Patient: sex F, age 62
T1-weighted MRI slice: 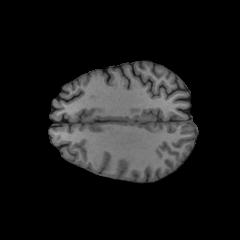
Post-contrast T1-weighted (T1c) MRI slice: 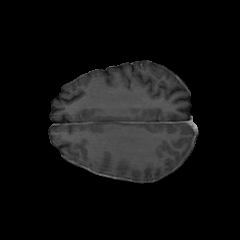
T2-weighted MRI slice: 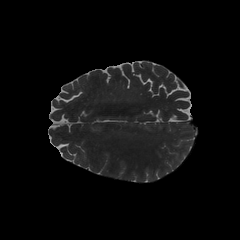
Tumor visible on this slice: no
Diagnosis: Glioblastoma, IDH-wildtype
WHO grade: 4